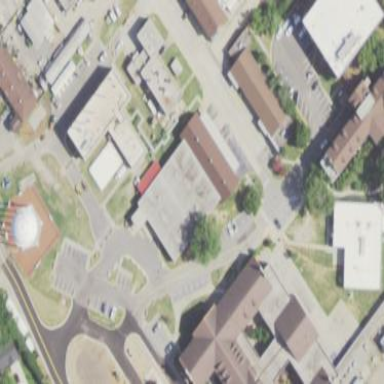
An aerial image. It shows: Commercial building.